Question: I'm trying to replicate the Google newstand app navigation system, where i can use the navigation drawer menu and tabs at the same time, like this:

I'm trying to achieve the exact same effect as newstand, single color for the action bar and tabs, and tabs not spanning for the whole lenght of the screen
I was able to decompile the app, and I've seen the source of another app that uses this (series guide) but they're quite complex and I can't find and figure out where and how it's implemented.
I have tried using the template that Android Studio has created for me for the navigation drawer and adding the tabs with no effect
'''
protected void onCreate(Bundle savedInstanceState) {
super.onCreate(savedInstanceState);
setContentView(R.layout.activity_main);
mNavigationDrawerFragment = (NavigationDrawerFragment)
getSupportFragmentManager().findFragmentById(R.id.navigation_drawer);
mTitle = getTitle();
// Set up the drawer.
mNavigationDrawerFragment.setUp(
R.id.navigation_drawer,
(DrawerLayout) findViewById(R.id.drawer_layout));
ActionBar actionBar = getSupportActionBar();
/*
actionBar.setNavigationMode(ActionBar.NAVIGATION_MODE_TABS);
actionBar.setDisplayShowTitleEnabled(true);
ActionBar.Tab tab = actionBar.newTab()
.setText("Artist")
.setTabListener(new TabListener<PlaceholderFragment>(
this, "artist", PlaceholderFragment.class));
actionBar.addTab(tab);
tab = actionBar.newTab()
.setText("album")
.setTabListener(new TabListener<PlaceholderFragment>(
this, "album", PlaceholderFragment.class));
actionBar.addTab(tab);
*/
actionBar.setHomeButtonEnabled(true);
actionBar.setNavigationMode(ActionBar.NAVIGATION_MODE_TABS);
String[] tabs = { "Top Rated", "Games", "Movies" };
// Adding Tabs
for (String tab_name : tabs) {
actionBar.addTab(actionBar.newTab().setText(tab_name)
.setTabListener(new TabListener<PlaceholderFragment>(
this, "album", PlaceholderFragment.class)));
}
}
'''
So far I've tried this using the android libraries, but i don't mind using external onex like actionbar sherlock
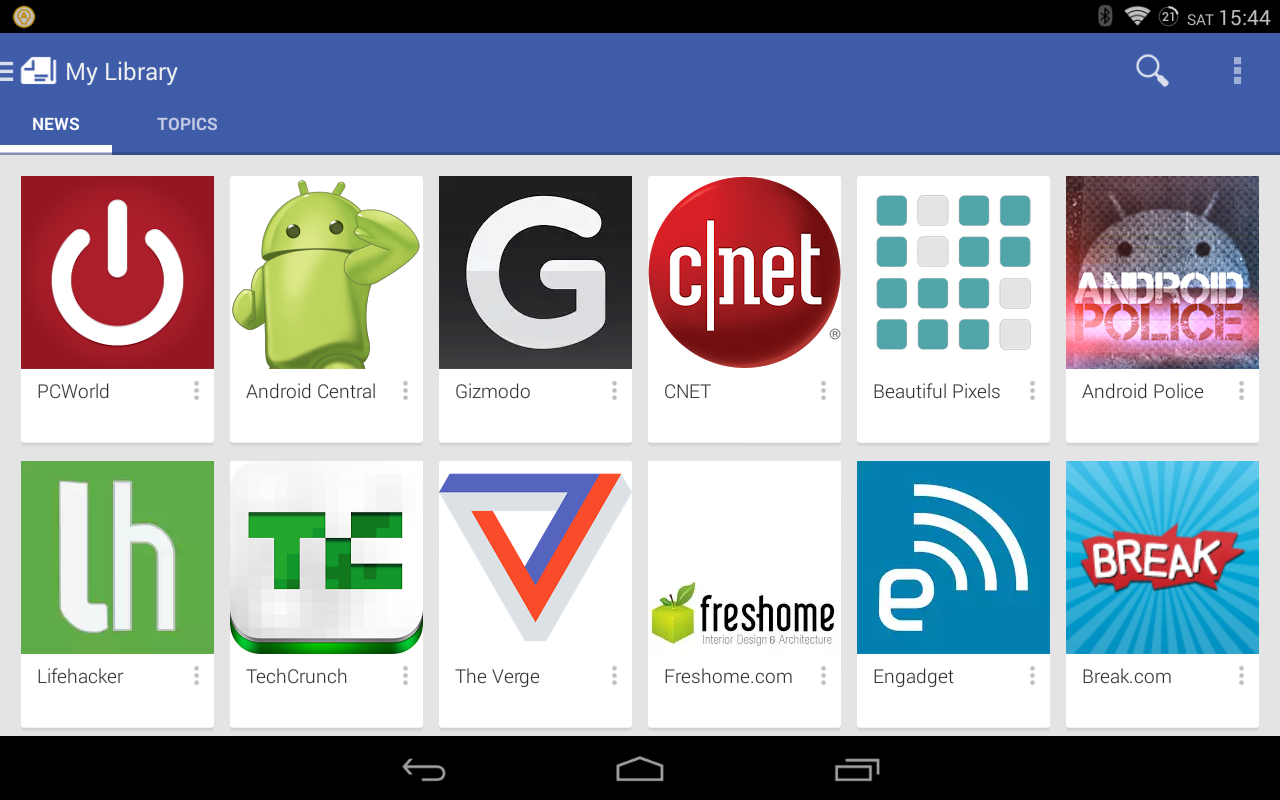
Answer: <URL>.
To use Google's 'SlidingTabLayout', you'll need to copy over two classes into your project. The classes you need are:
- <URL>
An example layout implementing the 'SlidingTabLayout' would looks this like:
'''
<LinearLayout xmlns:android="http://schemas.android.com/apk/res/android"
android:layout_width="match_parent"
android:layout_height="match_parent"
android:orientation="vertical">
<your_path_to.SlidingTabLayout
android:id="@+id/slidingTabs"
android:layout_width="match_parent"
android:layout_height="wrap_content" />
<android.support.v4.view.ViewPager
android:id="@+id/viewPager"
android:layout_width="match_parent"
android:layout_height="0dp"
android:layout_weight="1" />
</LinearLayout>
'''
After inflating the layout and initializing the 'SlidingTabLayout' using 'View.findViewById', you call 'SlidingTabLayout.setViewPager' to bind the 'ViewPager' to the tabs.
<URL>